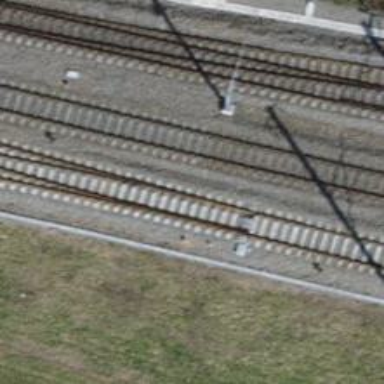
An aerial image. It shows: Railway switch.